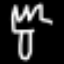
Label: fork